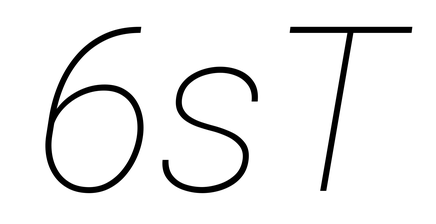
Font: Roboto-Italic_Thin_Italic